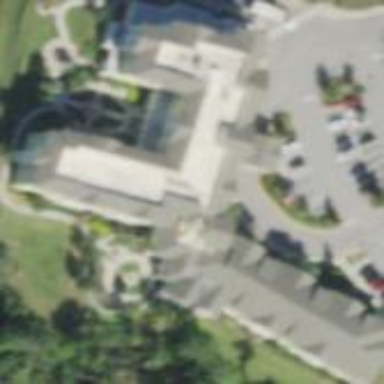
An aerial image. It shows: Nursing home building.